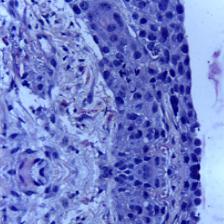
Diagnosis: OSCC